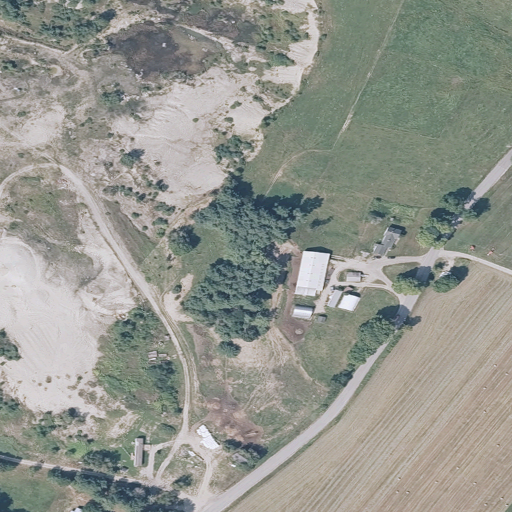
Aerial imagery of depression(s) in Maine named Kettlebottom containing barren land, pasture, grassland, medium intensity development, low intensity development, open development, and high intensity development